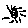
Label: sun